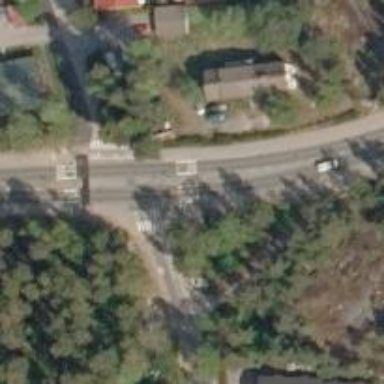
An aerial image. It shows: Uncontrolled crossing on the road.